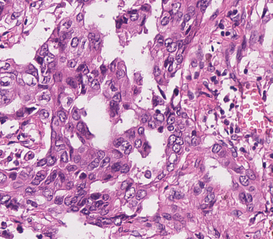
Tumor epithelial tissue: yes
Tumor-associated stroma tissue: yes
Normal tissue: no